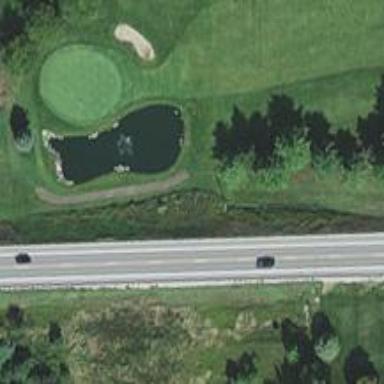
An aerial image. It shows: Service road used as golf cart path.